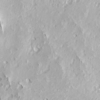
Label: not_dusty